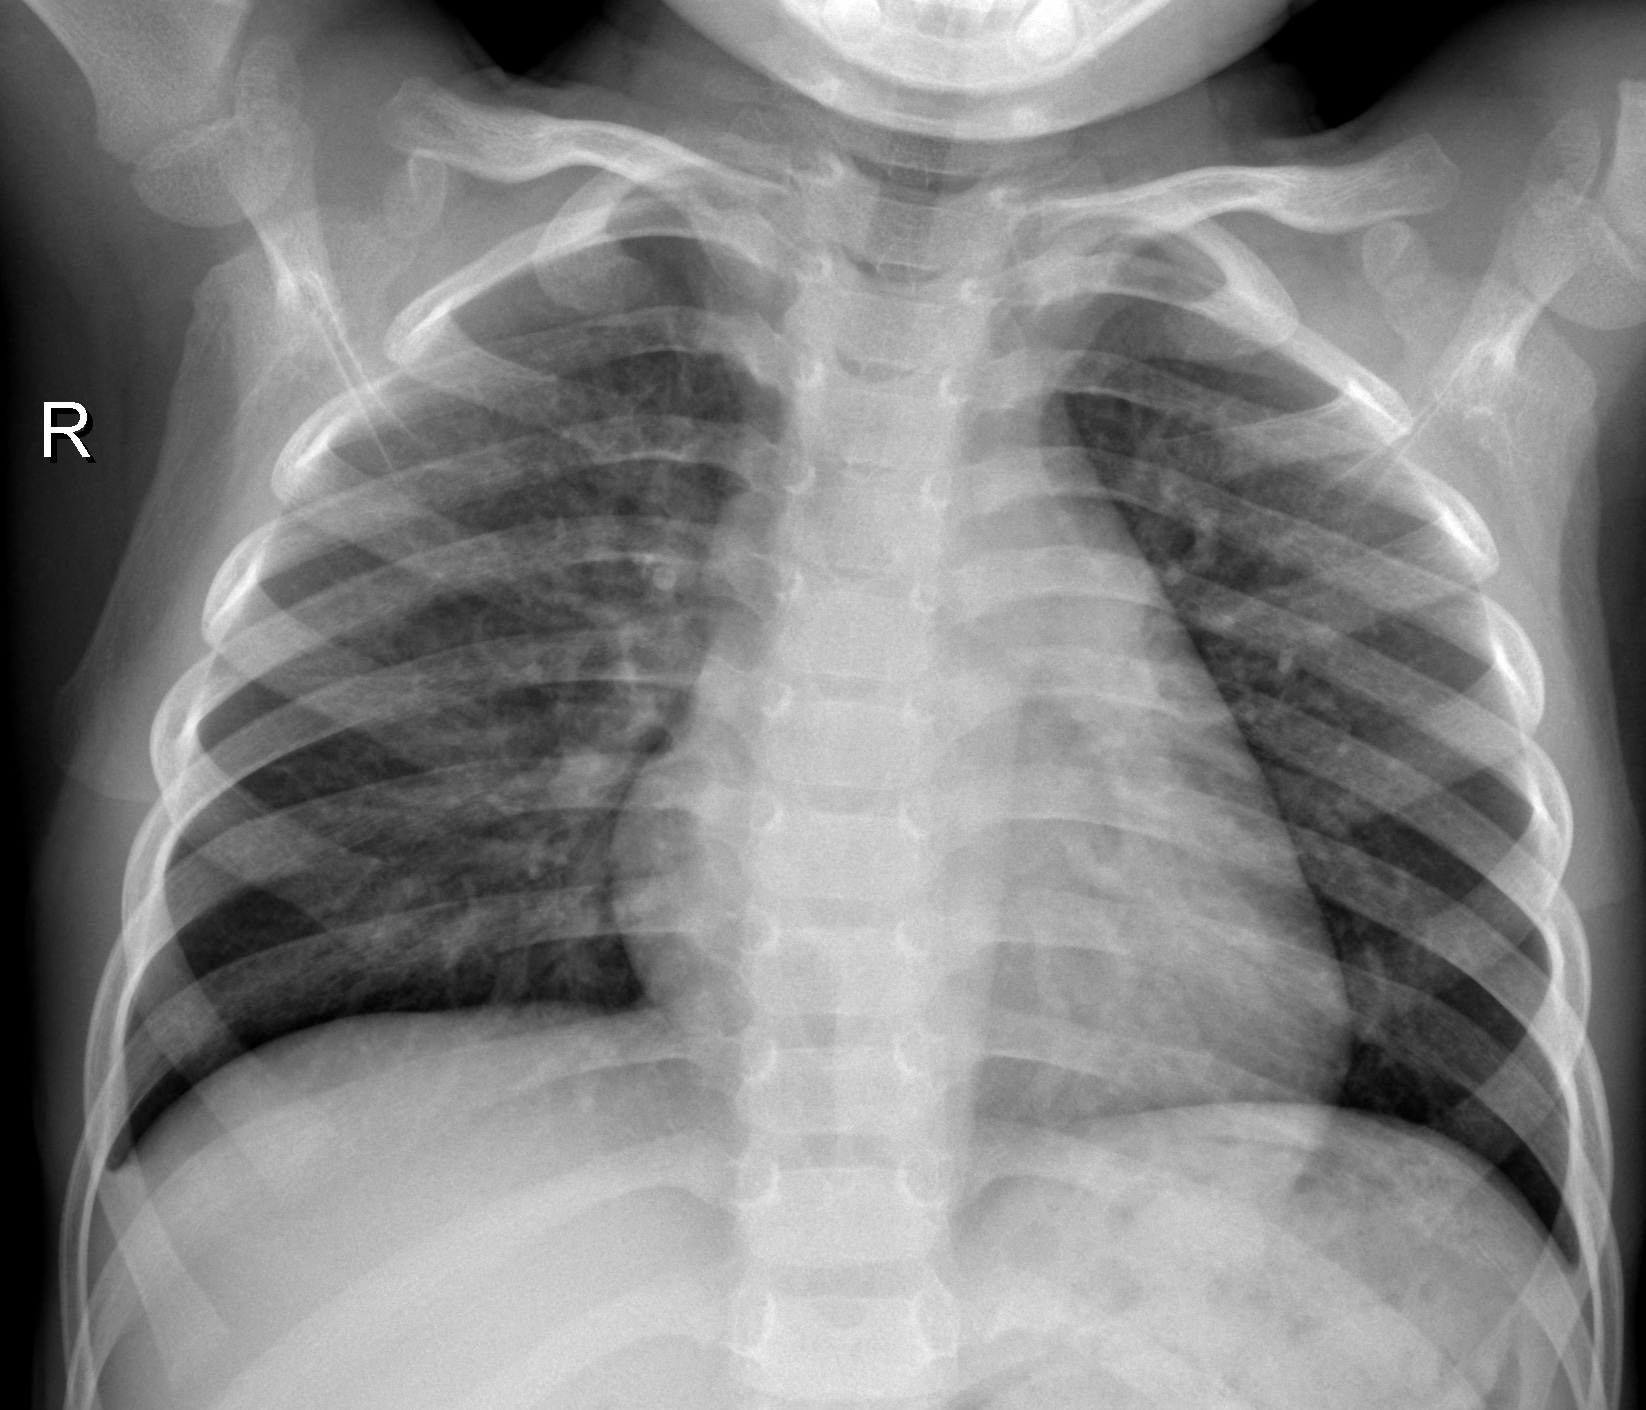
Diagnosis: NORMAL